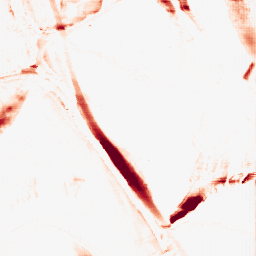
Category: morphological
Decomposition family: morphological_ellipse
Decomposition parameters: operation: opening
width: 5
height: 30
Upsampling method: fft_zeropad
Upsampling parameters: scale: 8
Upsampling scale: 8